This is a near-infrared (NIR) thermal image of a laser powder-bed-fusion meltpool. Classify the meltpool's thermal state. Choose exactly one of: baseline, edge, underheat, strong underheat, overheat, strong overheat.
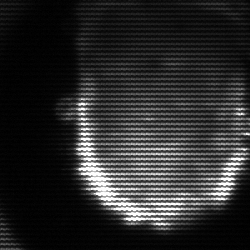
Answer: baseline